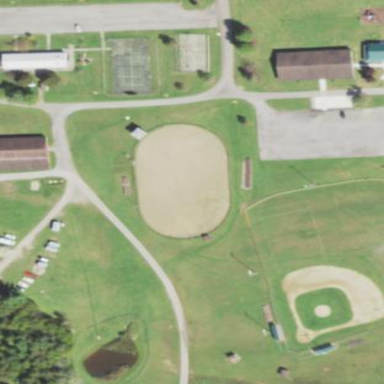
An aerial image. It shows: Equestrian pitch for leisure land sports.